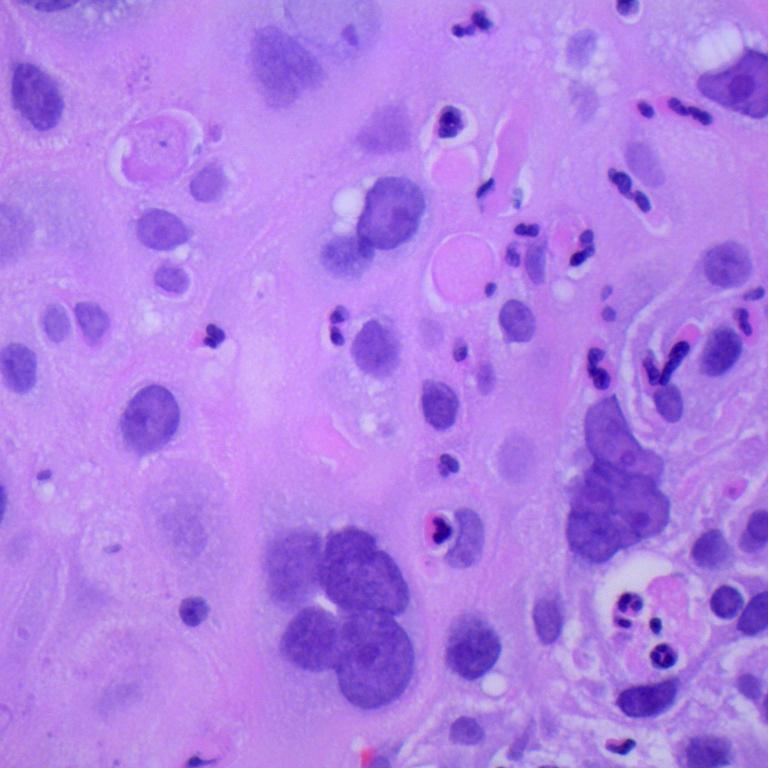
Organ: lung
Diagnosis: squamous carcinomas